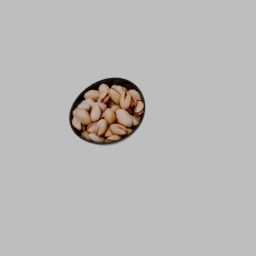
Label: nature